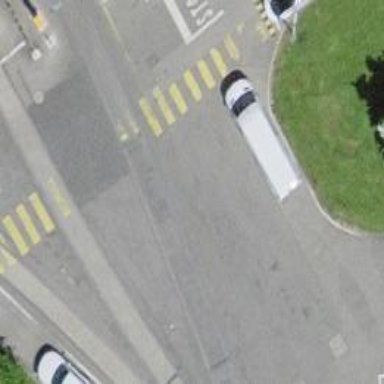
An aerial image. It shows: Zebra crossing at railway crossing.